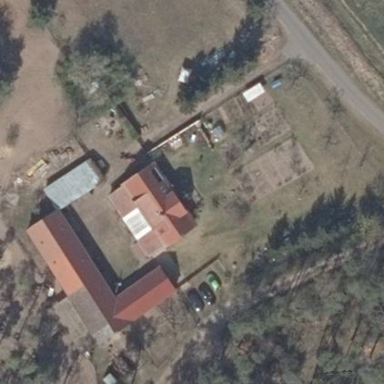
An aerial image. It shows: Farmyard area.